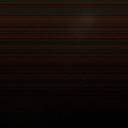
Screen state: off